You are looking at the short-time Fourier spectrogram of a rotating shaft's vibration signal. Based on the visible evidence, which rotor condition applies: normal, misalignment, unbalance, looseness?
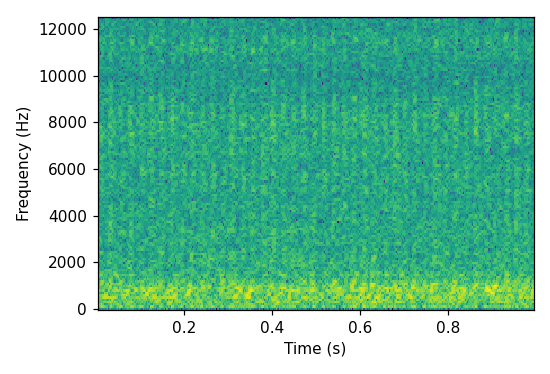
Answer: unbalance